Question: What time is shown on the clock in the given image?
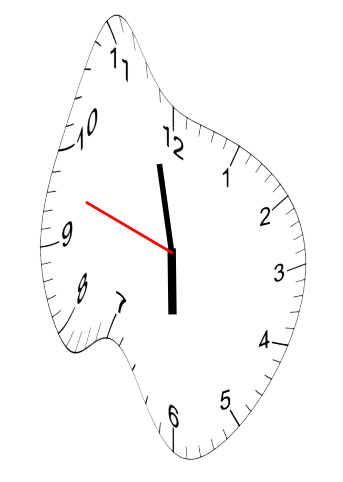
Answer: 05:57:48